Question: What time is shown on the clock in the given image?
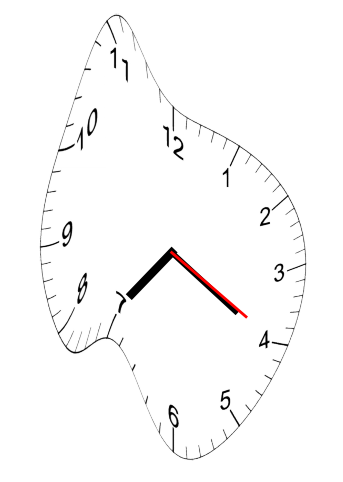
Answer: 07:20:20